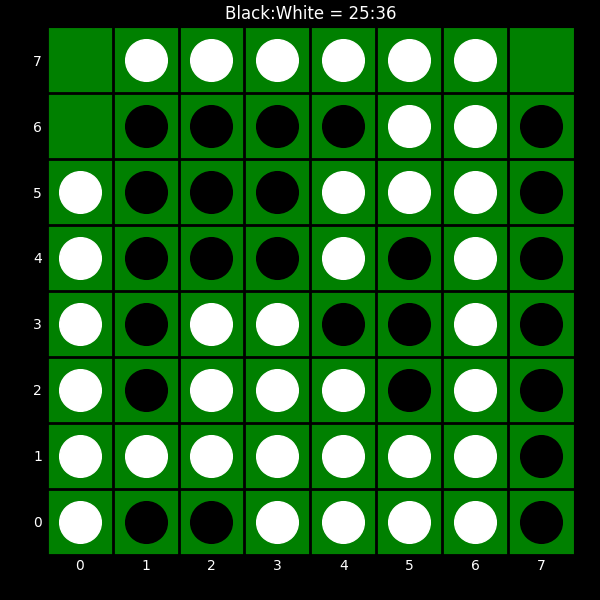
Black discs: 25
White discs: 36